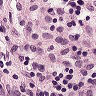
Metastatic tissue present: no